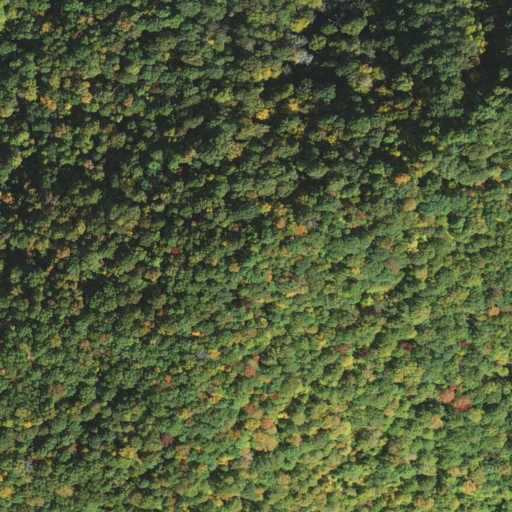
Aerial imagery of mountain in North Carolina named Mount Noble containing deciduous forest and mixed forest